Field crop: maize
Growth stage: 2
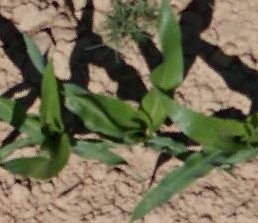
Species: maize